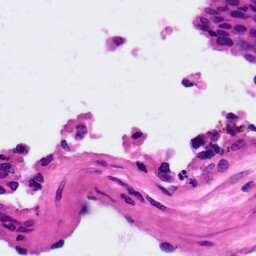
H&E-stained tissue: Ovarian